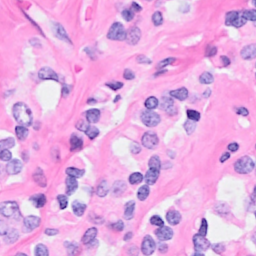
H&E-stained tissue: Breast